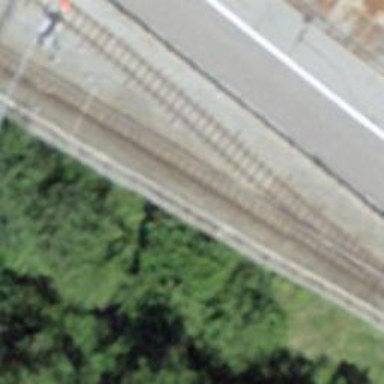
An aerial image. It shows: Narrow-gauge railway with electrified contact line.